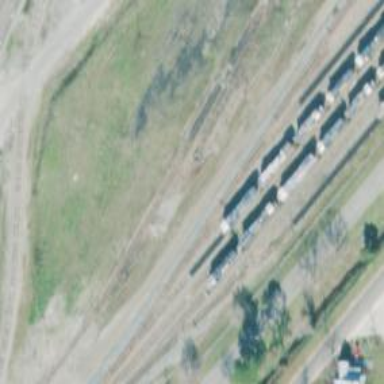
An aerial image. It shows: Abandoned railway yard.